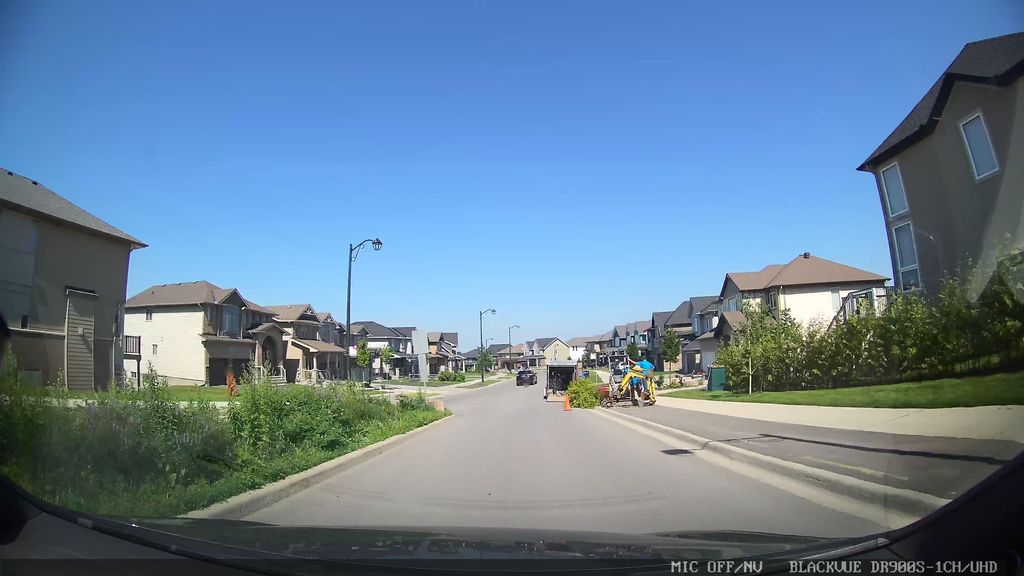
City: ottawa-gatineau